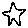
Label: star